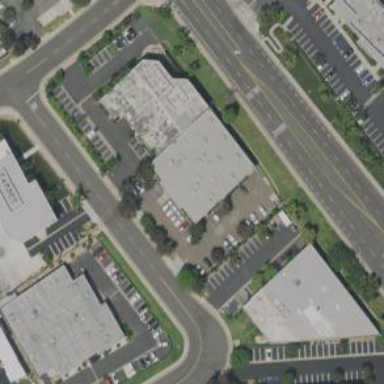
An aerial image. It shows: Commercial building.